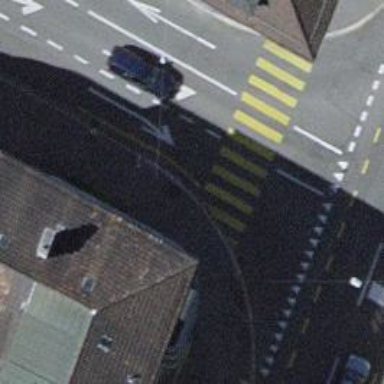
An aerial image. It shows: Kerb barrier.